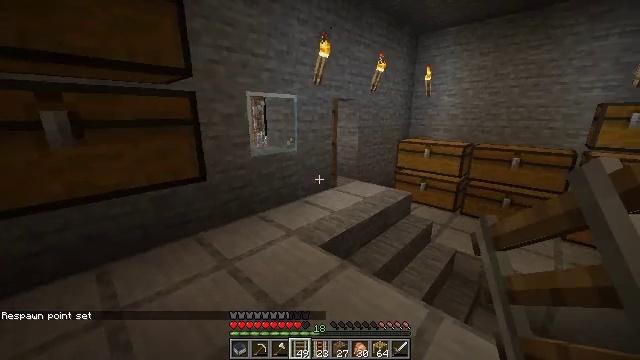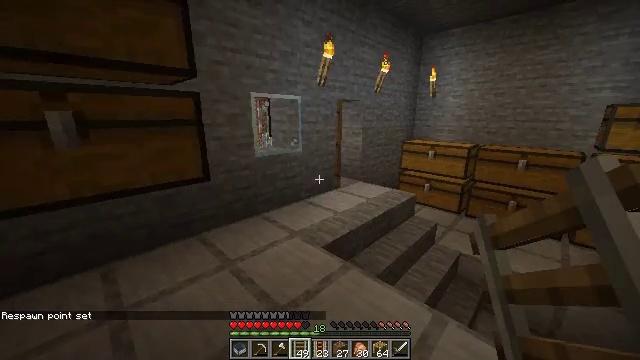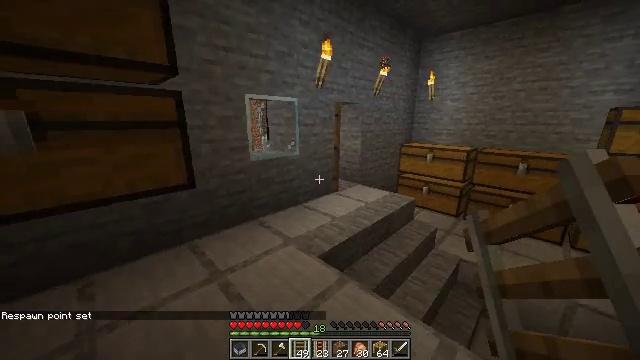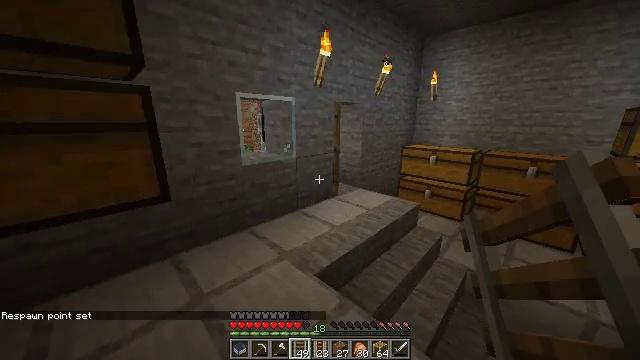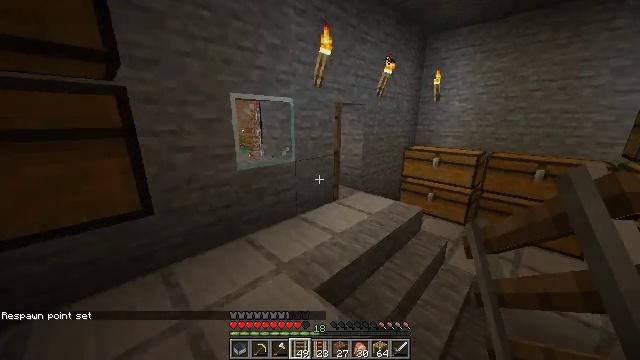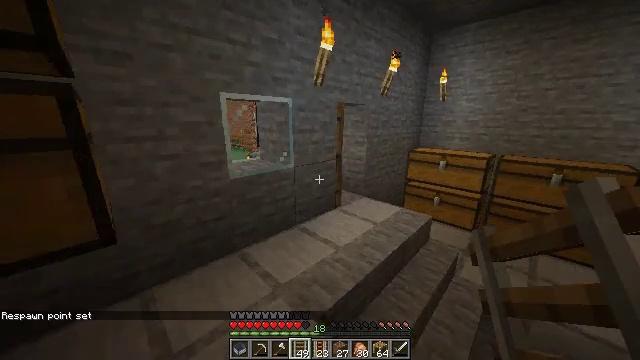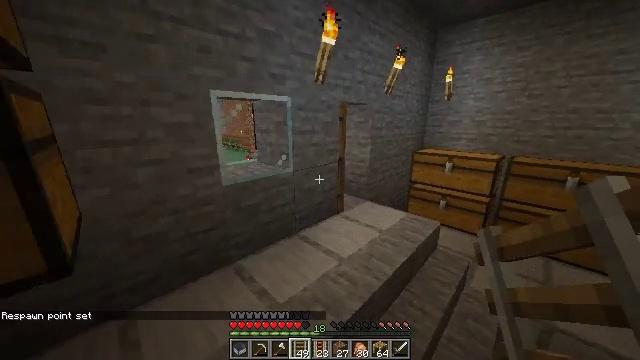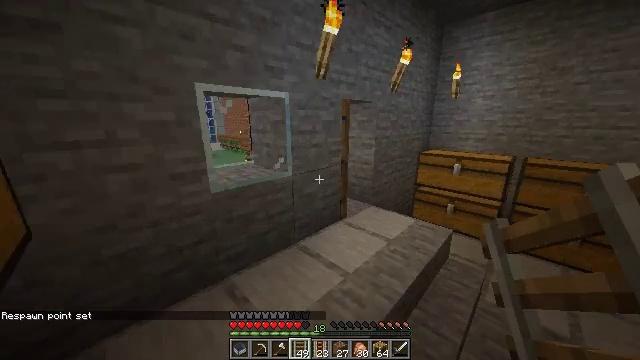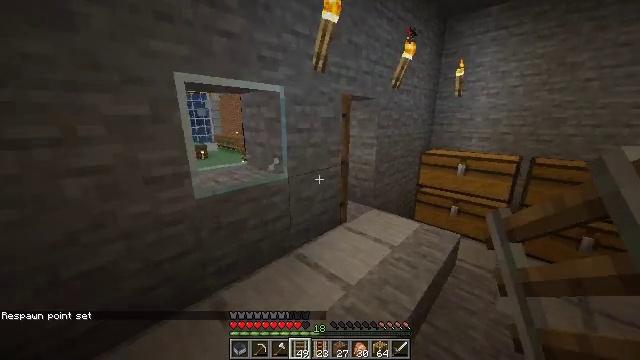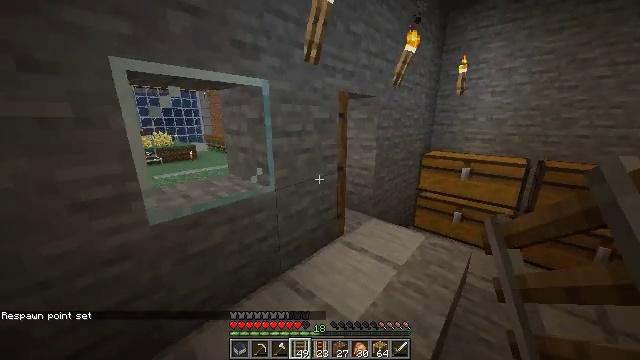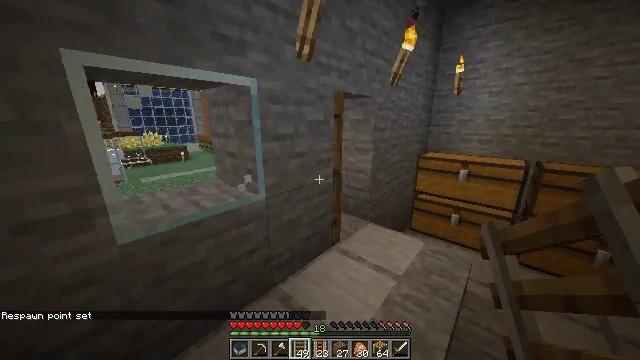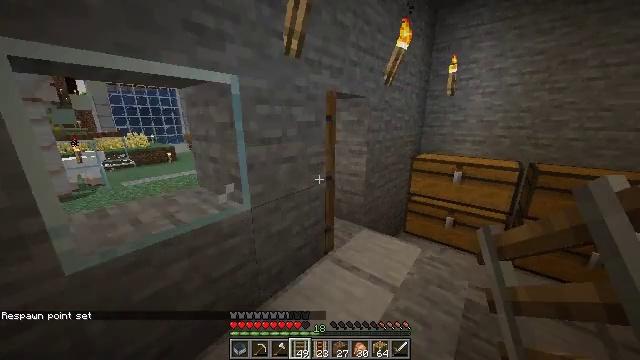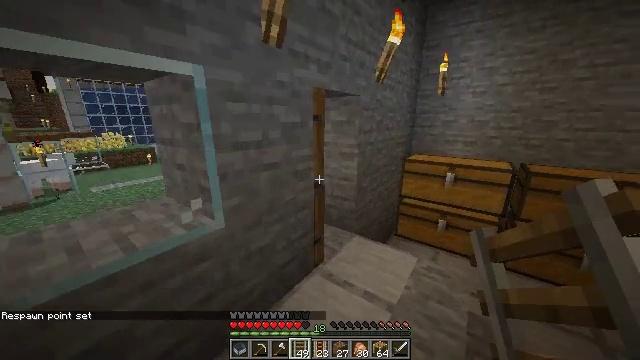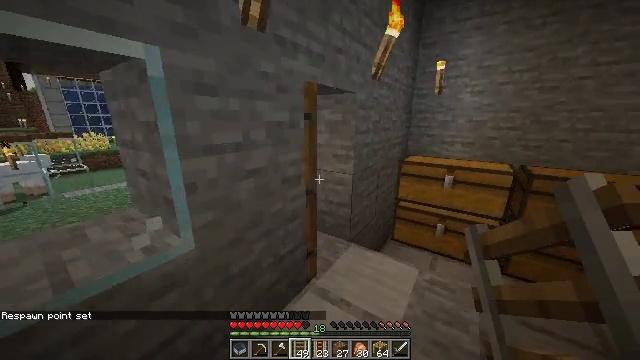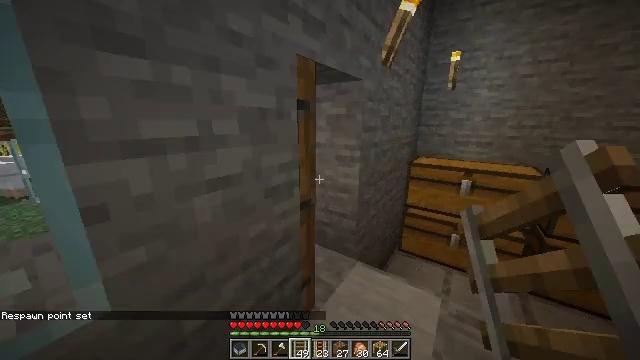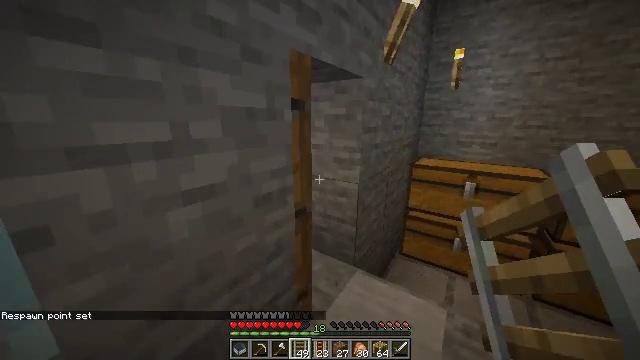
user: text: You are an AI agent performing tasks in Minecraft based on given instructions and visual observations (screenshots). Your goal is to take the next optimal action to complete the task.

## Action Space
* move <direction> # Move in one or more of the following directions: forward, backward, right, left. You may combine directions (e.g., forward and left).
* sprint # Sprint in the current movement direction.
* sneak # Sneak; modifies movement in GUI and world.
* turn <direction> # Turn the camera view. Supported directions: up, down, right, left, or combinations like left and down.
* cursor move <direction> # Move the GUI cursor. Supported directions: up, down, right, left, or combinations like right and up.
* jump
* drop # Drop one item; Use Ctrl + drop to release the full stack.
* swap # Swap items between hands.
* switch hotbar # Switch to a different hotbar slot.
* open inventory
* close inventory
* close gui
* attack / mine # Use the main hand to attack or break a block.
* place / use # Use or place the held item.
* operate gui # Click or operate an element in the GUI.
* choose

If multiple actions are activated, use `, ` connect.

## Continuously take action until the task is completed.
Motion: motion action
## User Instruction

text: Mine the smooth stone.
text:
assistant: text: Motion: move forward, sprint, turn left
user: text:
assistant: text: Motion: move forward, sprint
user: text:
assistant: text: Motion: move forward
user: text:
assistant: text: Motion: move forward
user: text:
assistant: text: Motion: move forward
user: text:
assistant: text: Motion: move forward
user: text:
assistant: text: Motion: move forward
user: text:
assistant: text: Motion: move forward, sprint
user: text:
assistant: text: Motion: move forward, sprint, turn right
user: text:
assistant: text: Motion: move forward, sprint, turn right
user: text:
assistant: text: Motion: move forward, sprint, turn right
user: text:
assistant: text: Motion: move forward, turn right
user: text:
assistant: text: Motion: move forward, turn right
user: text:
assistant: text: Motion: move forward
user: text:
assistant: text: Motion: move forward and move right
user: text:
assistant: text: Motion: move forward and move right, turn left
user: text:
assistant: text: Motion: move forward and move right, turn left
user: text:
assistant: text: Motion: move forward and move right, turn left and up
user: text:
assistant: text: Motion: move forward and move right, sprint, turn left and up
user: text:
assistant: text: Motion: move forward, sprint, turn left
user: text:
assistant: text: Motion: move forward, sprint, turn left
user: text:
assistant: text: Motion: move forward, sprint, turn left
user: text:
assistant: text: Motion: move forward, turn left and up
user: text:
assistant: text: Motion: move forward, turn left
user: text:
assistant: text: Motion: move forward
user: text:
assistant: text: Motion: move forward, turn left
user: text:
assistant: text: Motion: move forward, turn left
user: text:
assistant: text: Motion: move forward
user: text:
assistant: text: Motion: move forward, sprint, turn left
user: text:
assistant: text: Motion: move forward, sprint, turn left and down